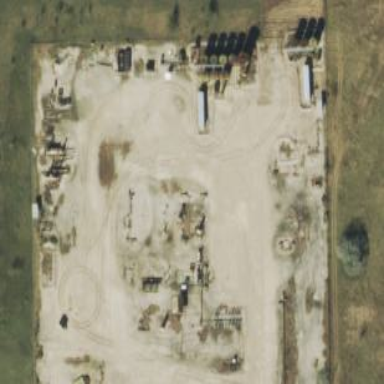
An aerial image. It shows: Industrial area dedicated to gas activities. It includes field gathering substation.